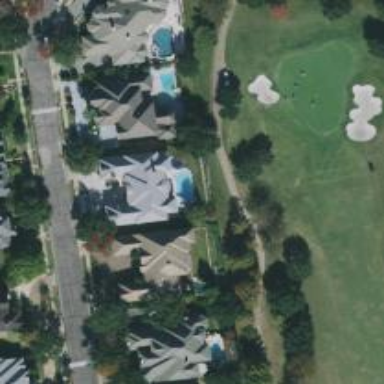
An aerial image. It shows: Service road designated as golf cart path.